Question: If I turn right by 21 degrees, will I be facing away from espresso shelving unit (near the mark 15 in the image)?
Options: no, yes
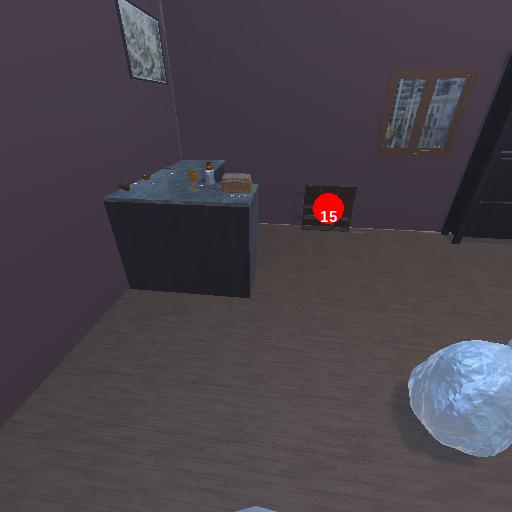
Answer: no